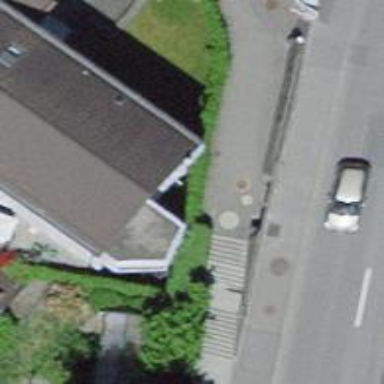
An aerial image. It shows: Set of steps on the road.